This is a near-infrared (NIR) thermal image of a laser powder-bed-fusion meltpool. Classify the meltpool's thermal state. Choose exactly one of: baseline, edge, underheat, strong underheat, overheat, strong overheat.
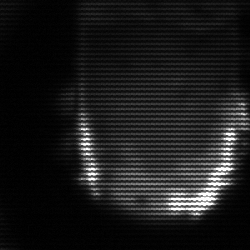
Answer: baseline